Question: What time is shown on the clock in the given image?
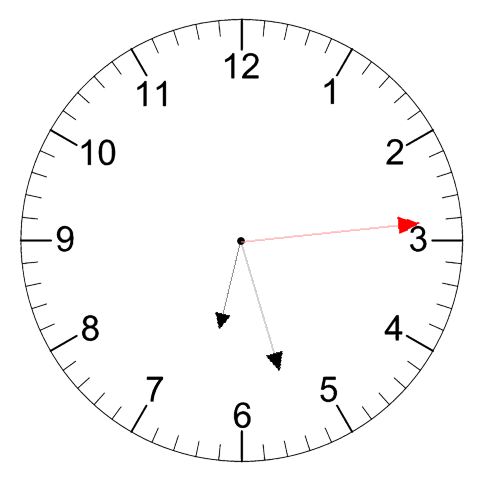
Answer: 06:27:14